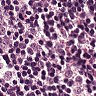
Metastatic tissue present: yes